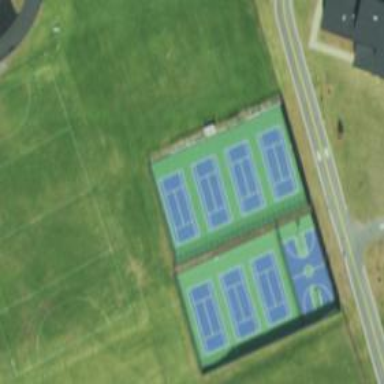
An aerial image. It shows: Tennis court on pitch designated for leisure land.